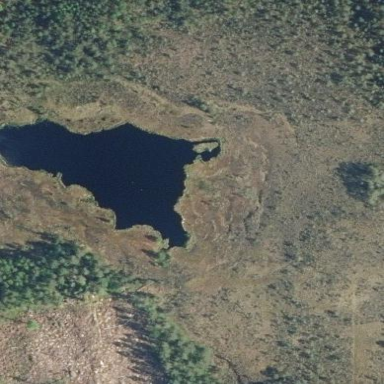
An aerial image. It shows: Pond with natural water.